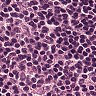
Metastatic tissue present: no